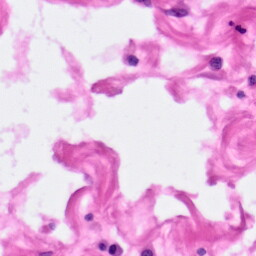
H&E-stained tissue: Pancreatic